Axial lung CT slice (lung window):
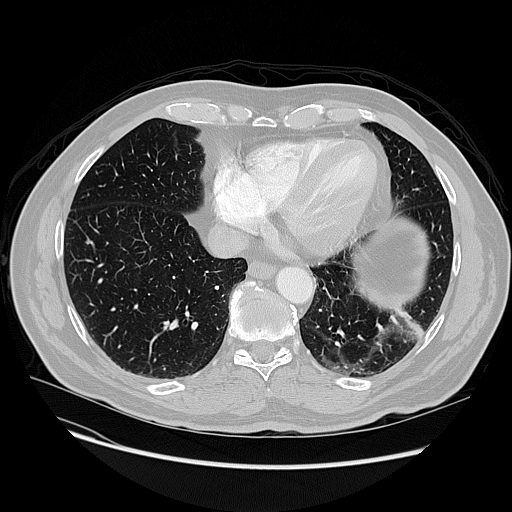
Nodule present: no